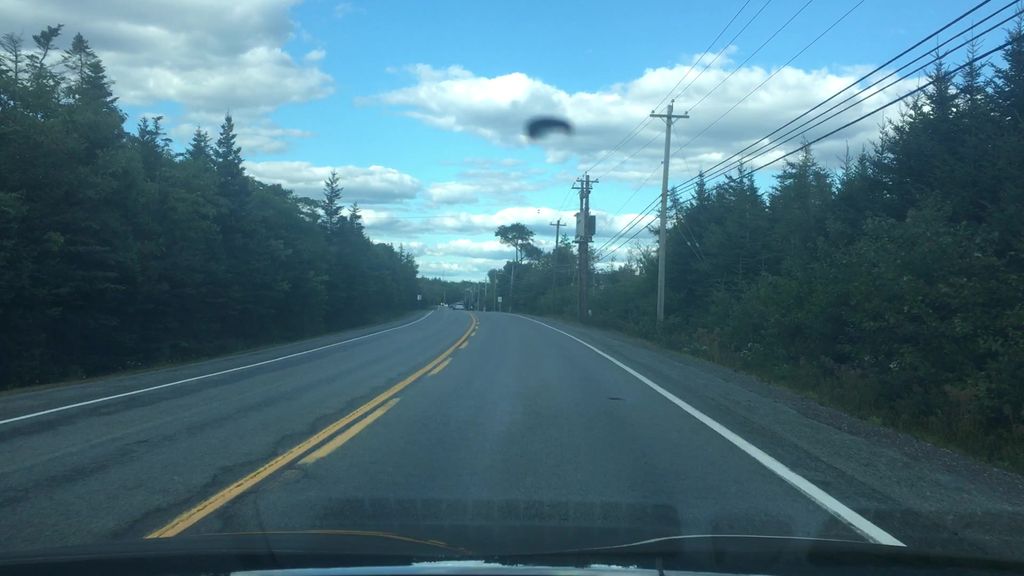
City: halifax